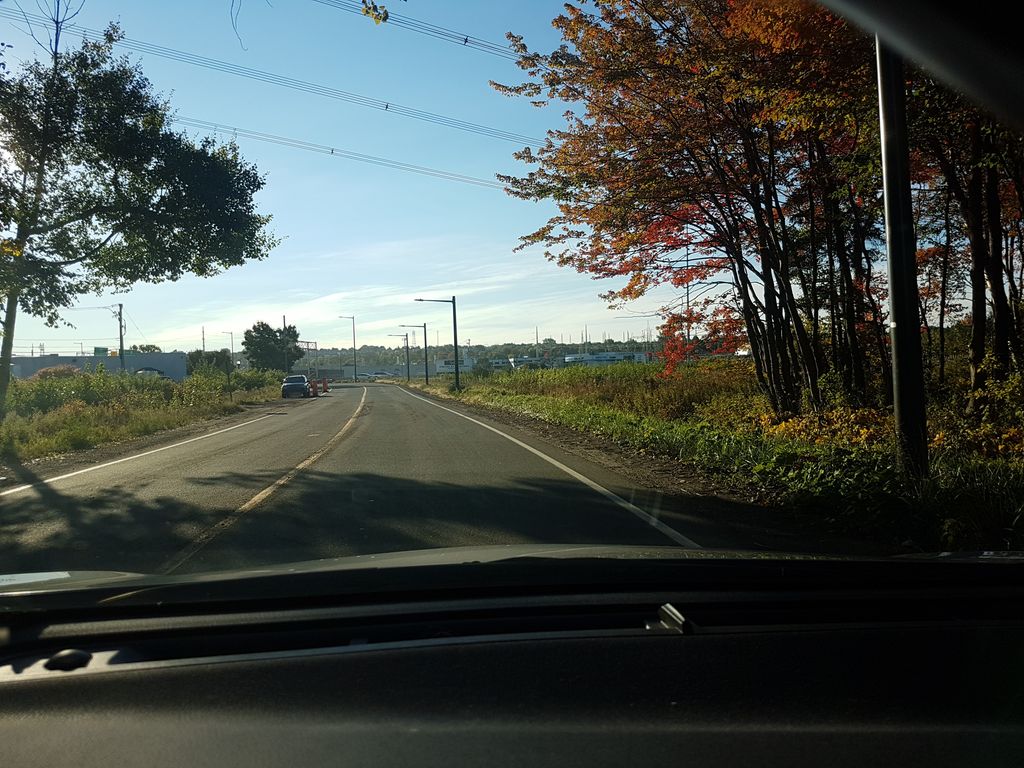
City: quebec_city